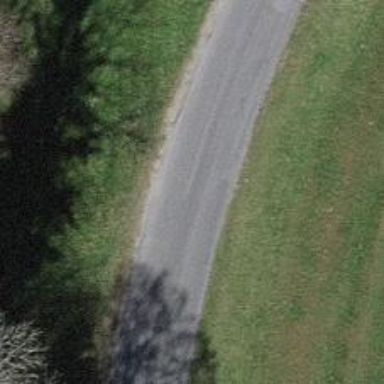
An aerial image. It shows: Unclassified road with asphalt surface.